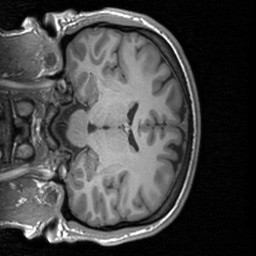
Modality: T1w
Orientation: coronal
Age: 25
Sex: male
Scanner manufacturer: siemens
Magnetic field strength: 3 T
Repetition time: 1.9 s
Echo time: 0.00226 s